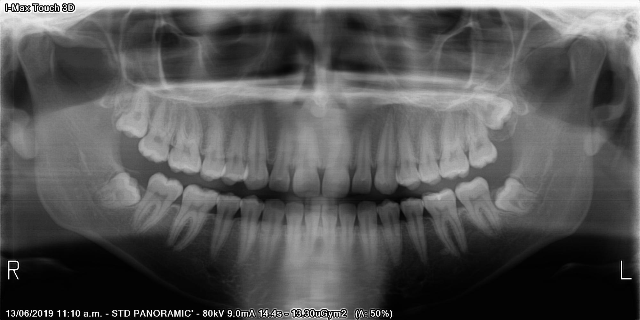
adult